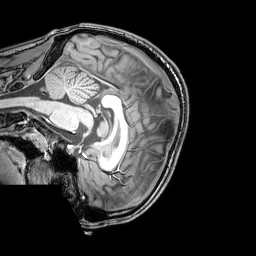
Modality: T1w
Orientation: sagittal
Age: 22
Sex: male
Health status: healthy
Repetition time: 0.081 s
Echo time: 0.037 s